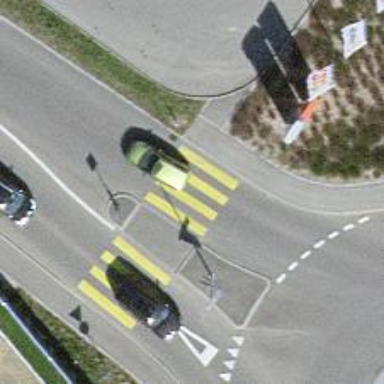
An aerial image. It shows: Uncontrolled zebra crossing on the road.